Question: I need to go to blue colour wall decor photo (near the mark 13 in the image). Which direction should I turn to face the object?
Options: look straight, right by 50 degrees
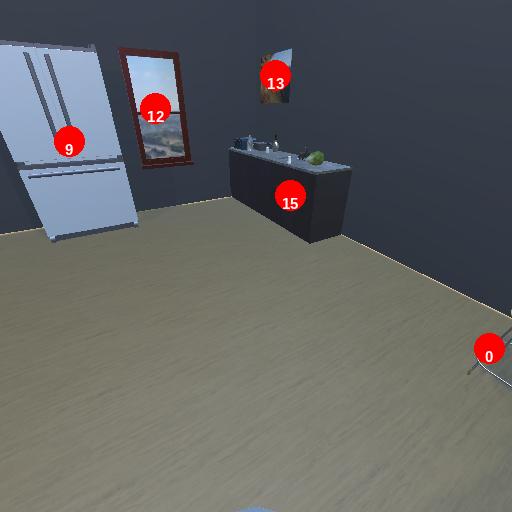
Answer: look straight